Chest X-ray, PA view. Patient: 60 years old, sex M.
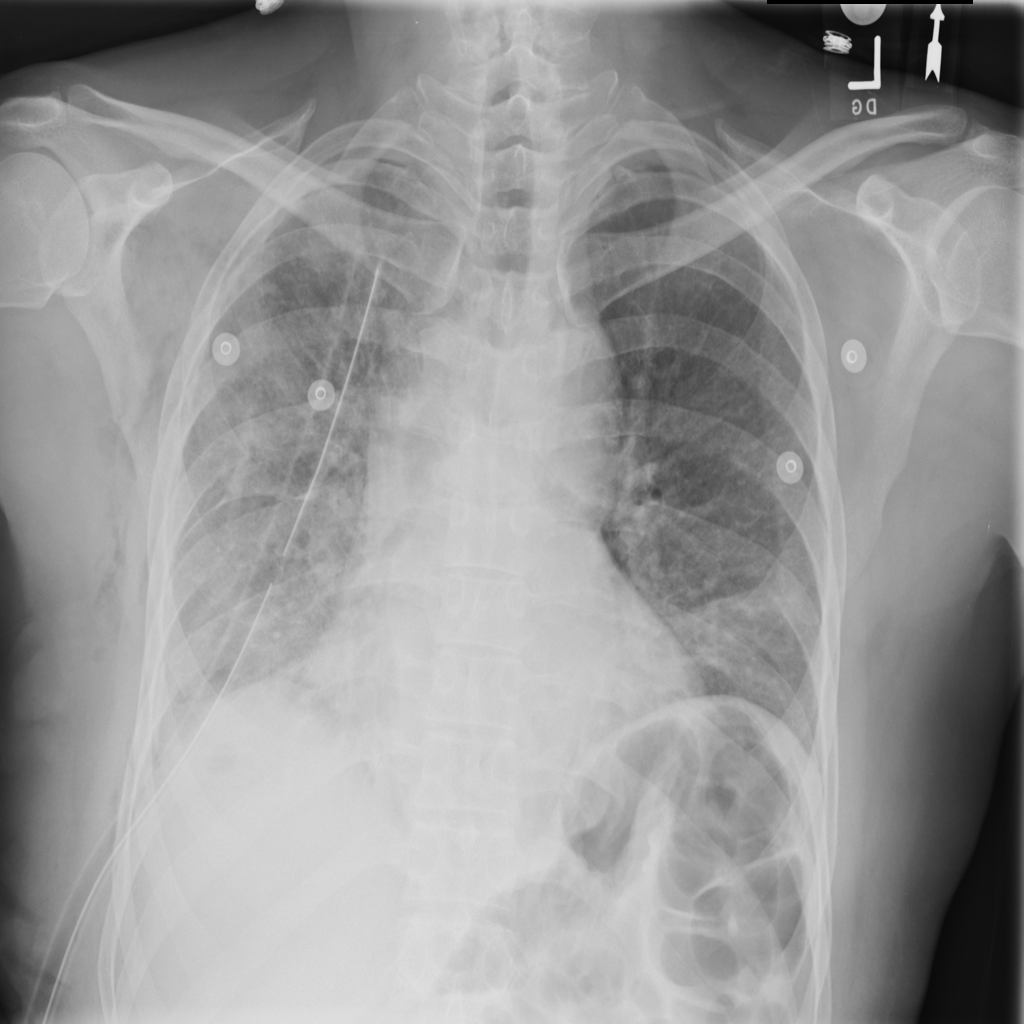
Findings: Infiltration, Pneumothorax